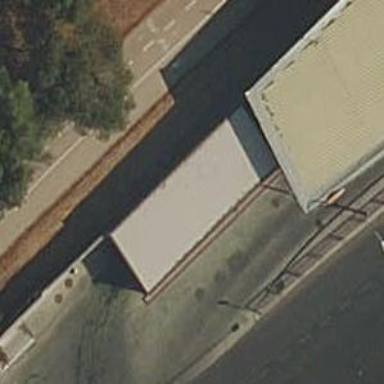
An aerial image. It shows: Car wash facility.